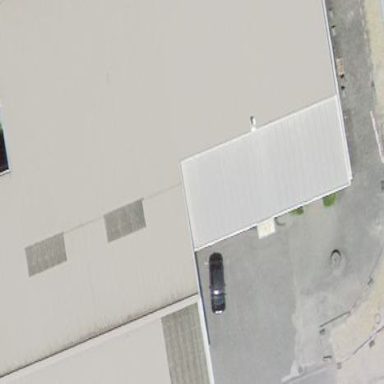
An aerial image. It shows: Industrial building.